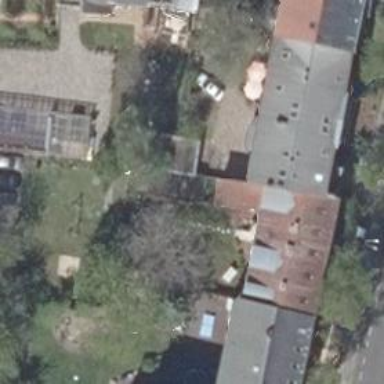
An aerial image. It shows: Flat-roofed garage building designed for use as garage.